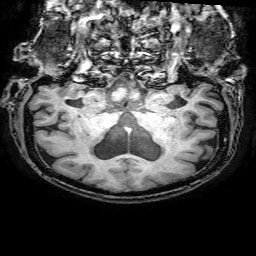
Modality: T1w
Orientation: sagittal
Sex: female
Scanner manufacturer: philips
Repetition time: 0.008243 s
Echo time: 0.0038 s